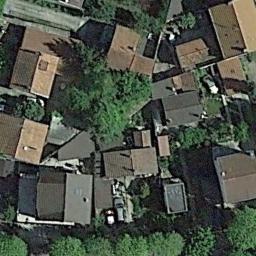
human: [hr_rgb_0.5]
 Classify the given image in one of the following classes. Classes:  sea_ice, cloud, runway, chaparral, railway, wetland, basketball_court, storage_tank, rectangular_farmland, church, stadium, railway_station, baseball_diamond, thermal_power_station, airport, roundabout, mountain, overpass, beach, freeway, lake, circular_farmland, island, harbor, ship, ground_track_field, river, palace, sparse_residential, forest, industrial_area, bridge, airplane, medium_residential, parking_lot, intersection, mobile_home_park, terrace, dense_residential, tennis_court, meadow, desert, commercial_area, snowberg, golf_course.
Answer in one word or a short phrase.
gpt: dense_residential